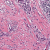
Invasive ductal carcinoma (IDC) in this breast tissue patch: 0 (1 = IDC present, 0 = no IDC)